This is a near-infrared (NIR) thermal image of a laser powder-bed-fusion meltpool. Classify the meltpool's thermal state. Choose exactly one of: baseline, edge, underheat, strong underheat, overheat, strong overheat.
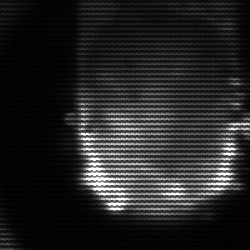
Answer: baseline